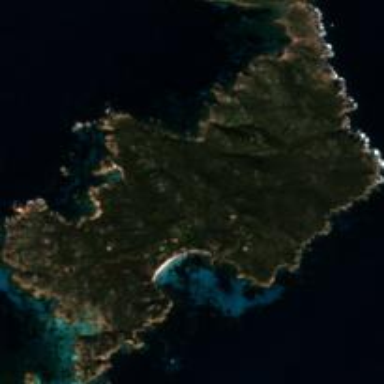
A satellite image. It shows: Island with natural coastline.